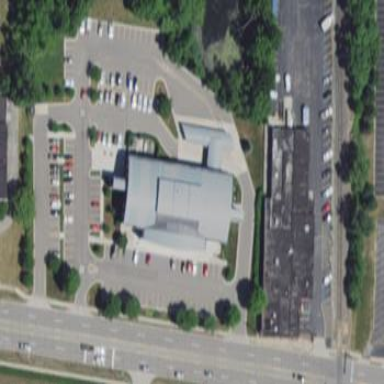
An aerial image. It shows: Parking area.